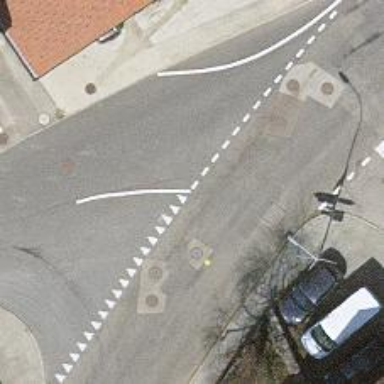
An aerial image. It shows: Road with "give way" sign.